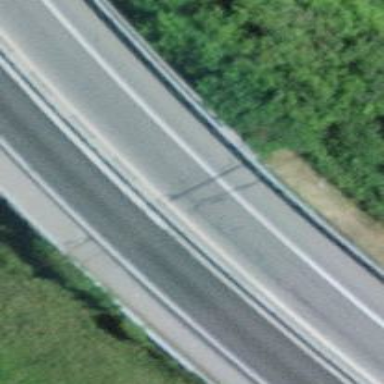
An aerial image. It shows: Primary road with asphalt surface.